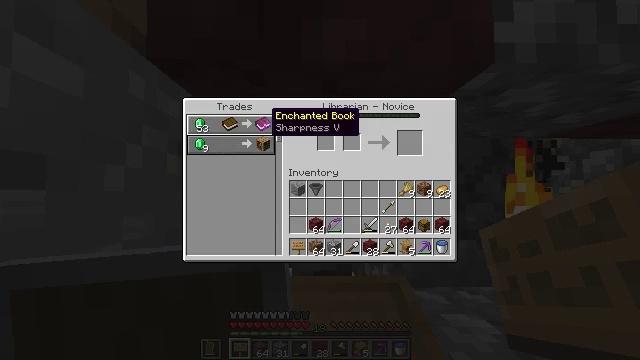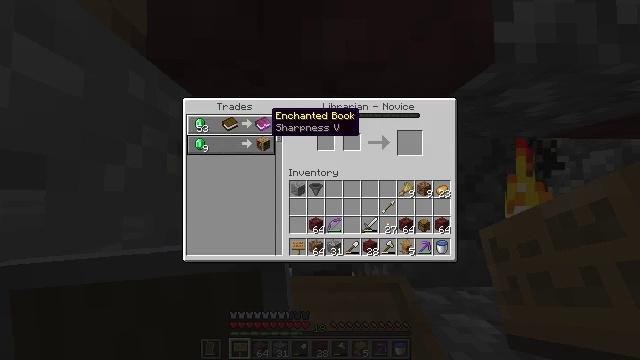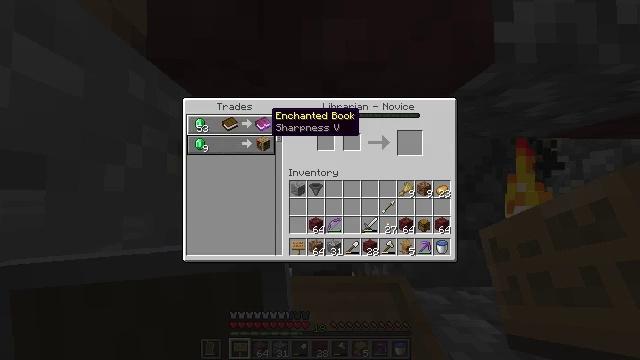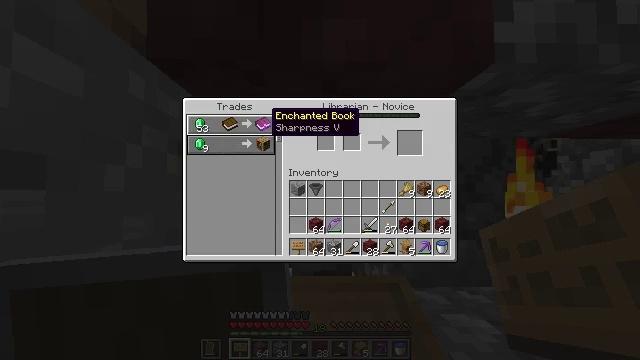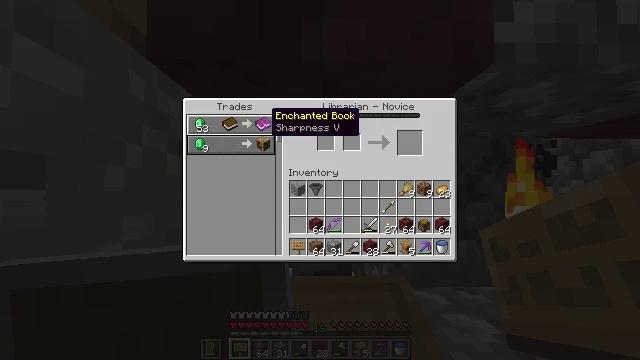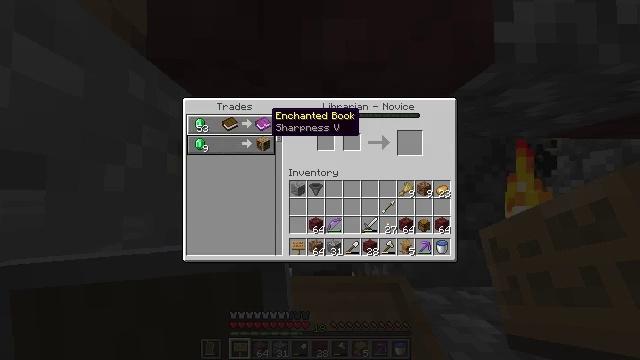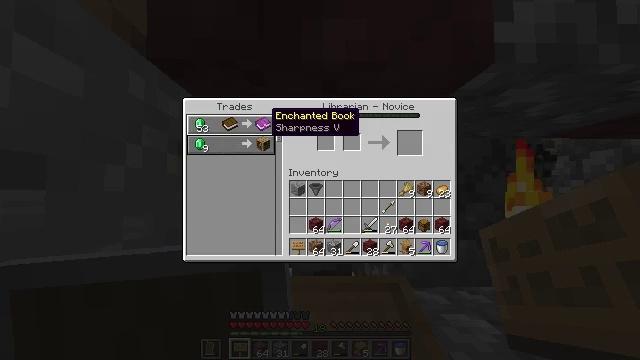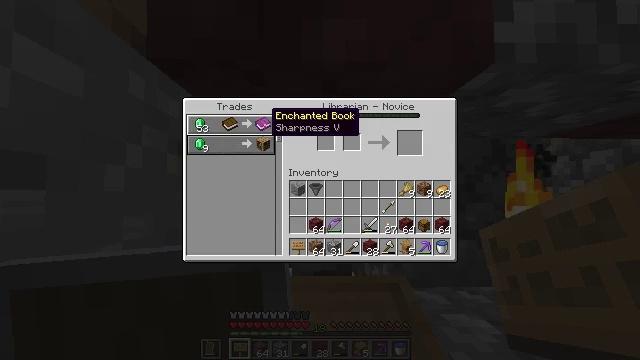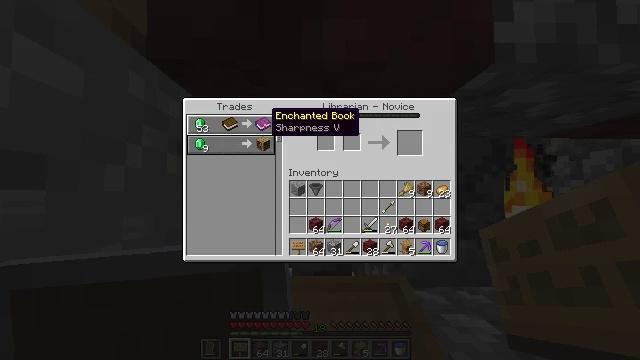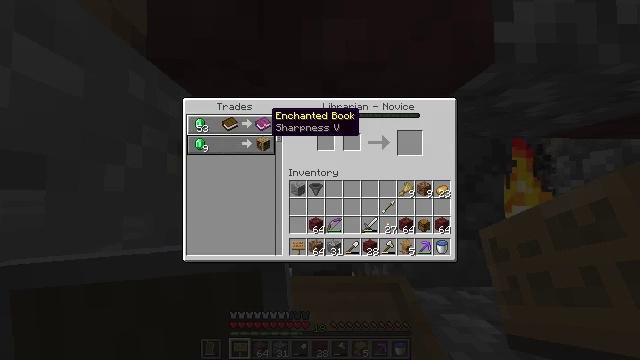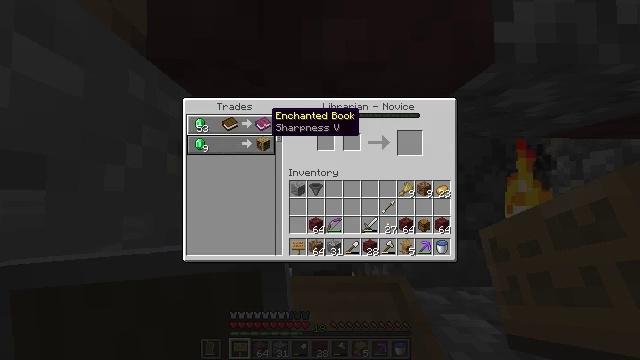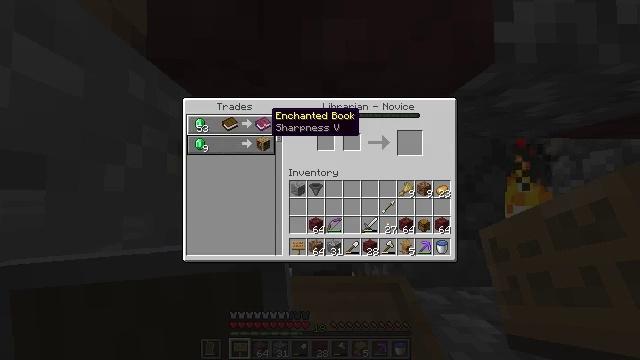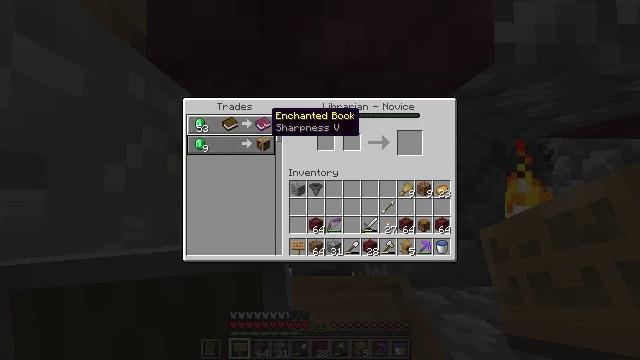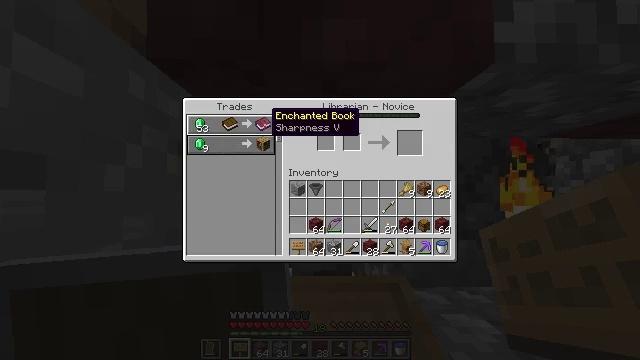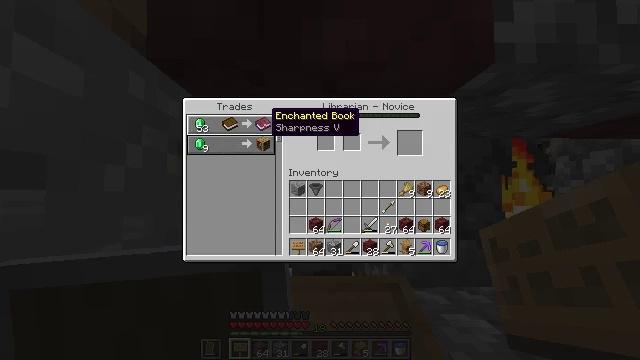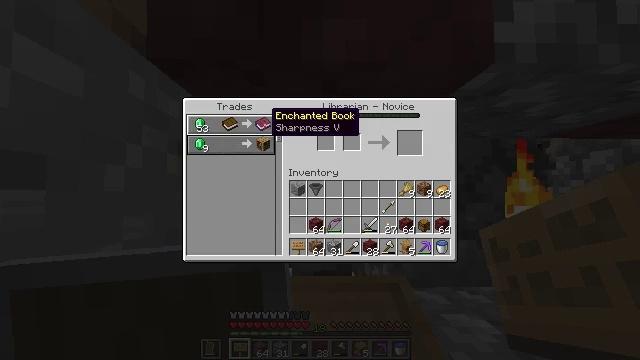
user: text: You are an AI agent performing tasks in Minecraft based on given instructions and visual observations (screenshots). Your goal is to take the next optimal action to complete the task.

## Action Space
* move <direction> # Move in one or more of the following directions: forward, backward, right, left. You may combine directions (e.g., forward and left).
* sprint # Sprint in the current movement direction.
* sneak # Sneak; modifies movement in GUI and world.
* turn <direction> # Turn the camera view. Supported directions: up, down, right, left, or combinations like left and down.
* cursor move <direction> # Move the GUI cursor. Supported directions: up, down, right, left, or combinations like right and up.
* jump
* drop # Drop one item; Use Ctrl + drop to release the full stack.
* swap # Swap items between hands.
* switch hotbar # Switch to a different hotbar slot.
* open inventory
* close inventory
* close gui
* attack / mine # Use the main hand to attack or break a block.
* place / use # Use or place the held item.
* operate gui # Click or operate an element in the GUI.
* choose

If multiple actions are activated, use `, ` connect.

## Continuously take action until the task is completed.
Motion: motion action
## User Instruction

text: Mine the oak wall sign.
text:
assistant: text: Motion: no_op
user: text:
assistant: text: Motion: no_op
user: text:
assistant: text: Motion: no_op
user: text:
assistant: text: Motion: no_op
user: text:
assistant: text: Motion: no_op
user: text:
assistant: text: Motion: no_op
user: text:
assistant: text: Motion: no_op
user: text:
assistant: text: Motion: no_op
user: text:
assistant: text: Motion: no_op
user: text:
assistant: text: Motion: no_op
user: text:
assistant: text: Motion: no_op
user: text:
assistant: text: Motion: no_op
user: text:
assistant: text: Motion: no_op
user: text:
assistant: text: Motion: no_op
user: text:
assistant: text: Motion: no_op
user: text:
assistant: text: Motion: no_op
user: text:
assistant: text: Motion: no_op
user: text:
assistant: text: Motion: no_op
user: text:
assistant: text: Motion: no_op
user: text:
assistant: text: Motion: no_op
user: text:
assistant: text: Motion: no_op
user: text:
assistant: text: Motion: no_op
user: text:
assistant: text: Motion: no_op
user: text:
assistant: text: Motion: no_op
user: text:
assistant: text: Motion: no_op
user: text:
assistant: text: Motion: no_op
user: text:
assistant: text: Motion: no_op
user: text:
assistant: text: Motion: no_op
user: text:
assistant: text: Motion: no_op
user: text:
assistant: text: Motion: no_op